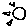
Label: sun